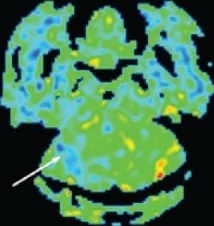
A 73-year-old woman confirmed the diagnosis of brain metastases. (F) The ASL perfusion image done at the same time also showed the right cerebellar hypoperfusion (arrow), in keeping with the phenomenon of CCD. ASL = arterial spin-labeling, CCD = crossed cerebellar diaschisis, FDG = fluorodeoxyglucose, MRI = magnetic resonance imaging, PET = positron emission tomography.
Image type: radiology (mri)